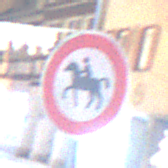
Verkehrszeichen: VerbotReiter
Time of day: Night
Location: Outdoor (Urban)
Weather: Overcast
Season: Winter
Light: Artificial